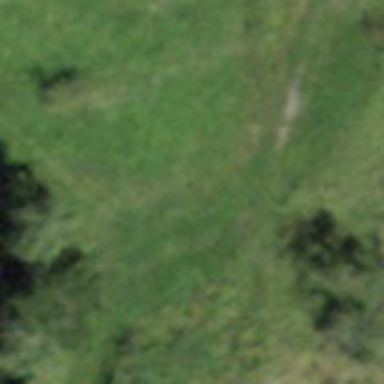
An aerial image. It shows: Path covered in grass.